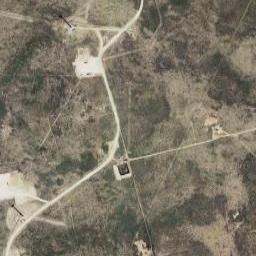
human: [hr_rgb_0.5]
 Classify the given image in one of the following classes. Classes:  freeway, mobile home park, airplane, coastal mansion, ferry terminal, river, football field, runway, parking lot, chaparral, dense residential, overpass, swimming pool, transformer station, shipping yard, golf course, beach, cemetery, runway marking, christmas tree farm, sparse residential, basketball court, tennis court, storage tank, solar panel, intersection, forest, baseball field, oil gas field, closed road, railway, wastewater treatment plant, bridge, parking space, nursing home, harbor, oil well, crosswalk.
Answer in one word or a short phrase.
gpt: oil gas field